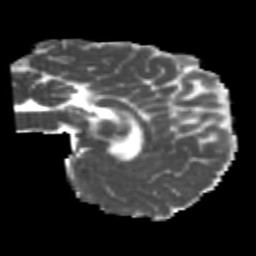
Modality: MD
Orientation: sagittal
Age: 21
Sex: male
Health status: healthy
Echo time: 0.074 s